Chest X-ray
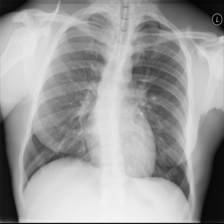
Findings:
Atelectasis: negative
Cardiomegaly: negative
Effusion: negative
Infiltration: negative
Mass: negative
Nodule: negative
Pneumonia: negative
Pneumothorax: negative
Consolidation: negative
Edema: negative
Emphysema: negative
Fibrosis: negative
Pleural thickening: negative
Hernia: negative